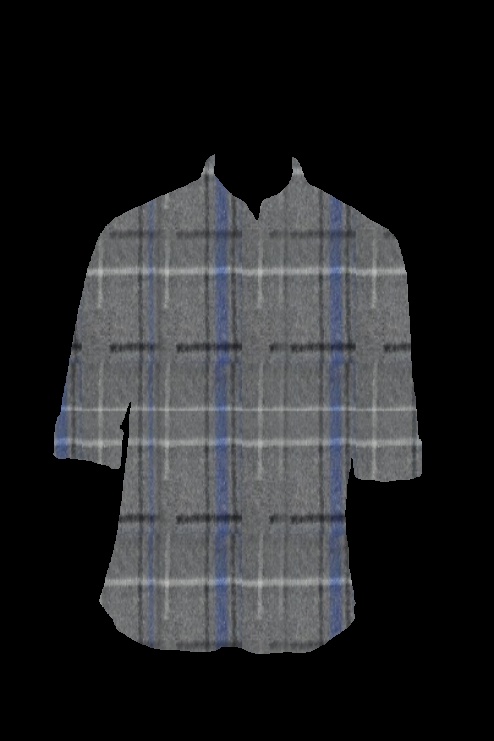
blue plaid button up tee